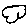
Label: cloud